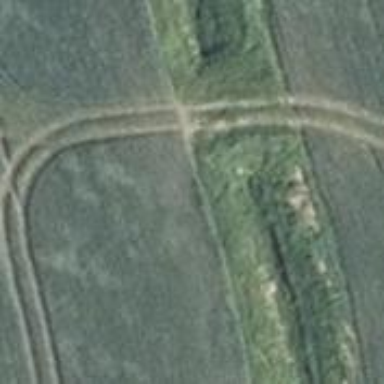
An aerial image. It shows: Dirt track road with grade 5 tracktype.